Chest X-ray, AP view. Patient: 40 years old, sex F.
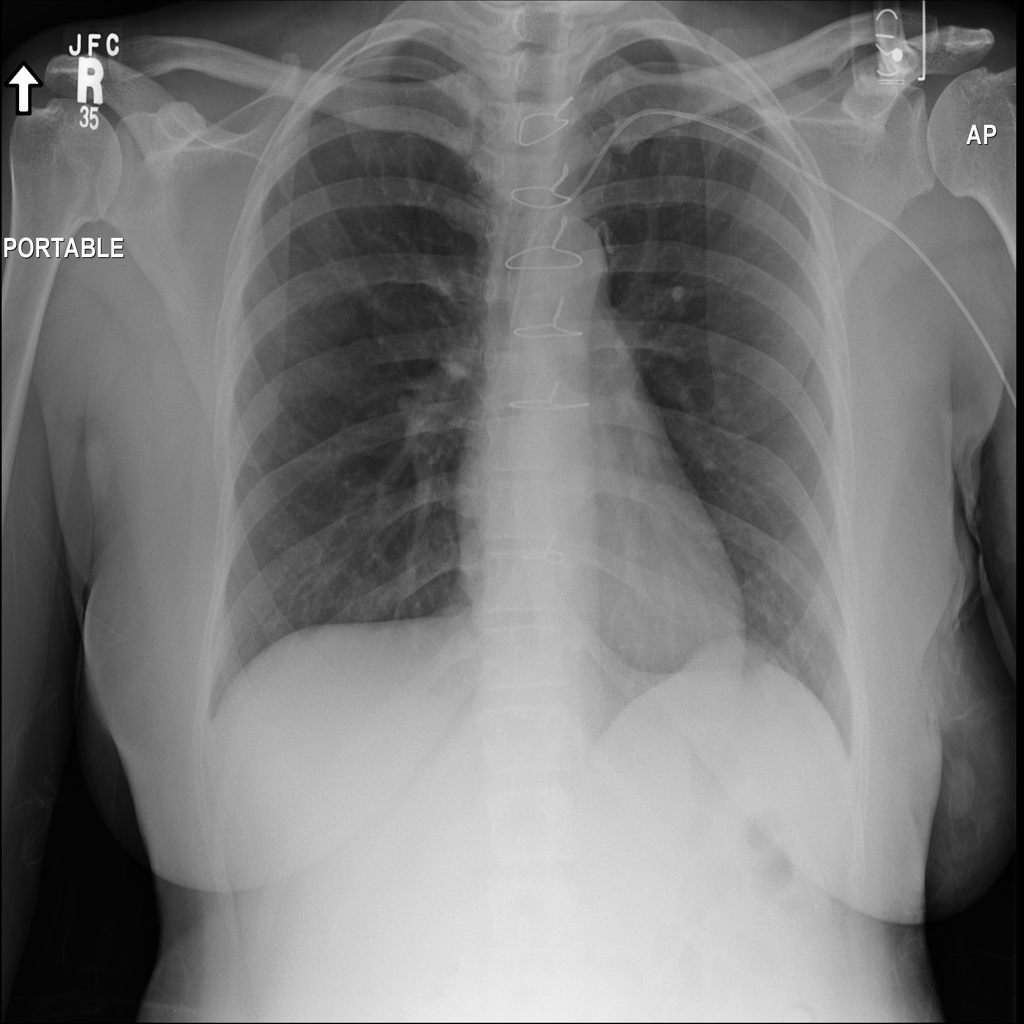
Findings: No Finding